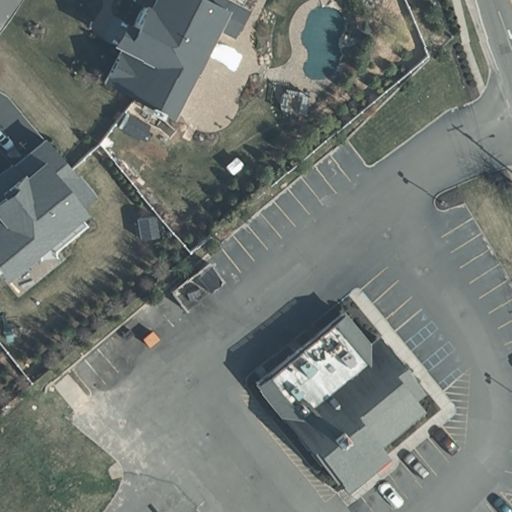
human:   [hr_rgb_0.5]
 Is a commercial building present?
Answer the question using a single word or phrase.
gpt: yes

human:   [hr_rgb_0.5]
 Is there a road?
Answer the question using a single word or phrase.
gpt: yes

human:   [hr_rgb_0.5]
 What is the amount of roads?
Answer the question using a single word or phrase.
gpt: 2

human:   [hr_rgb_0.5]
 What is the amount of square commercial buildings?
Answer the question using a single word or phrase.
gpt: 0

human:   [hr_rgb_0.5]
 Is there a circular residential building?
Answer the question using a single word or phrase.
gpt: no

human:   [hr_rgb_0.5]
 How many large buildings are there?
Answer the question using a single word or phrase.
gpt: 1

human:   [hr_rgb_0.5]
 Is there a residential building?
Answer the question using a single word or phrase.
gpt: yes

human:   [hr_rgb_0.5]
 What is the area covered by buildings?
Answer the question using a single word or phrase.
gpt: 1140m2

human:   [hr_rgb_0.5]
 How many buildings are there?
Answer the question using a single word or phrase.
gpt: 3

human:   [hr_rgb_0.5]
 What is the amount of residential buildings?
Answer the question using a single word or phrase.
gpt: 2

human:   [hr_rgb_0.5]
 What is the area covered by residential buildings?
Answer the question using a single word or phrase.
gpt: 558m2

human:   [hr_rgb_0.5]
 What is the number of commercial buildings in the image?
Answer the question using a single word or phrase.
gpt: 1

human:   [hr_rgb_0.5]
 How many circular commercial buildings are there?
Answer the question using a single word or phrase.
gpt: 0

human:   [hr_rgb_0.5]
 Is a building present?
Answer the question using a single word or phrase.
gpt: yes

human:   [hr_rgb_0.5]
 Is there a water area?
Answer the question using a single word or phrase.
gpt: no

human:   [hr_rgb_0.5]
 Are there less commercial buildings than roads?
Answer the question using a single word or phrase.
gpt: yes

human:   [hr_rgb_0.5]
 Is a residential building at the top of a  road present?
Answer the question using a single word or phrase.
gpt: yes

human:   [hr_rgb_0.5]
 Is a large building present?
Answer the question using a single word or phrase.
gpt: yes

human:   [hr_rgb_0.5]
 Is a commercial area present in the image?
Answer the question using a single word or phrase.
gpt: no

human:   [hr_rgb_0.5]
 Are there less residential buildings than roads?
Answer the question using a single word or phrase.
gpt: no

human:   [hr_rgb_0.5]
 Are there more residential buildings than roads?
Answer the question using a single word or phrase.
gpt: no

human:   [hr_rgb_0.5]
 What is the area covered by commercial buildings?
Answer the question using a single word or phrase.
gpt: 582m2

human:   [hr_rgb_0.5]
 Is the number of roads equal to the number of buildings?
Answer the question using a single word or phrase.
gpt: no

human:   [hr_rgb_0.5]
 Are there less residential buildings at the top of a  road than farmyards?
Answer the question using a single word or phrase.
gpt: no

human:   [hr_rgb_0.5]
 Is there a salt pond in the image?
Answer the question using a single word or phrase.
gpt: no

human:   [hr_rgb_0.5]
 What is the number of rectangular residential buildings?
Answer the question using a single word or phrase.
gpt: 1

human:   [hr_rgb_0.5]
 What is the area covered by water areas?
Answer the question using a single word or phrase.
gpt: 0m2

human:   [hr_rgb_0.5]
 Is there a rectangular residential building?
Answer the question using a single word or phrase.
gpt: yes

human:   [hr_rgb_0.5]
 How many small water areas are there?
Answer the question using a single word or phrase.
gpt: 0

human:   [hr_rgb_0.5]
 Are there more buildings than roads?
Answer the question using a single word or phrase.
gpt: yes

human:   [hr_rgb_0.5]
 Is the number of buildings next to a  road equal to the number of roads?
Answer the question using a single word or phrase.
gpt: no

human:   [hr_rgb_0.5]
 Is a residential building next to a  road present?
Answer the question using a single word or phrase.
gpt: yes

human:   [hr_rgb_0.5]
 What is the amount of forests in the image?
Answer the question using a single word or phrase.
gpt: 0

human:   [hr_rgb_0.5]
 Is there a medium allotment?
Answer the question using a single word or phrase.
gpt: no

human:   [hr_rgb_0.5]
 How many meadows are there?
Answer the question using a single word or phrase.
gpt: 0

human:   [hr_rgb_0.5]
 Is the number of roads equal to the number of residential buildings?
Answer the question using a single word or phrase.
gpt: yes

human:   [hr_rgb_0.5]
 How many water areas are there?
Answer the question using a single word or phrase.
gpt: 0

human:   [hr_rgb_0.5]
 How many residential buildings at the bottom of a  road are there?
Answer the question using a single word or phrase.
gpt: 0

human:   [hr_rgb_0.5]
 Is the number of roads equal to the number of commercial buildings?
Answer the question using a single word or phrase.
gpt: no

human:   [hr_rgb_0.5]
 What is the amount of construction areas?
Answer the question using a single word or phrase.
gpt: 0

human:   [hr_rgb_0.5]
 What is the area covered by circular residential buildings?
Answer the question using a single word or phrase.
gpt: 0m2

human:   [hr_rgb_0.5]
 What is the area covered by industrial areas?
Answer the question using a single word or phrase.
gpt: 0m2

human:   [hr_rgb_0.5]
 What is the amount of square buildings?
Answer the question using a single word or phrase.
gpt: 0

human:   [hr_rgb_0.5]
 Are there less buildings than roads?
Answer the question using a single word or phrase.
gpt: no

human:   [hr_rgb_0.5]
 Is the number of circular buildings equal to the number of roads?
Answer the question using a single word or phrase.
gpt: no

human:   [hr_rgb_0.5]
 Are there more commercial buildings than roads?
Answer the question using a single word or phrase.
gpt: no

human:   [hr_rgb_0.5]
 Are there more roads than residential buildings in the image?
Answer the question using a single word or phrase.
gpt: no

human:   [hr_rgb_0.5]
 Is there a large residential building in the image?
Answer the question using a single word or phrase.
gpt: no

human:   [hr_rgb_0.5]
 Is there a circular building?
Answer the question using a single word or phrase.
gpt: no

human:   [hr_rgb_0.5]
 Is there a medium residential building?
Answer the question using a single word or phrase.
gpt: yes

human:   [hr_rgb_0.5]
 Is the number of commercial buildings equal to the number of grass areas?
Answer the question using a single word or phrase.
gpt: no

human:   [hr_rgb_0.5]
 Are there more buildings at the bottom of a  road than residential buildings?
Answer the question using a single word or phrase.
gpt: no

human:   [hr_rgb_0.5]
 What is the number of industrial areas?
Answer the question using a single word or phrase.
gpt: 0

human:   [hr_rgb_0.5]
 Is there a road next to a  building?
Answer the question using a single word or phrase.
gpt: yes

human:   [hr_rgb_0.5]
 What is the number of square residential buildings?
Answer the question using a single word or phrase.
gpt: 0

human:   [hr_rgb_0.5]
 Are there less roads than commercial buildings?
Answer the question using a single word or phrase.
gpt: no

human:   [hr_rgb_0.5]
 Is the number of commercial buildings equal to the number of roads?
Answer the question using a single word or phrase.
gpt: no

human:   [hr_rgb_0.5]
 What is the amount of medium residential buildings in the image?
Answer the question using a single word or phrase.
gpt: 2

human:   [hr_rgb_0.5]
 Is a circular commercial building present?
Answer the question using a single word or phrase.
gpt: no

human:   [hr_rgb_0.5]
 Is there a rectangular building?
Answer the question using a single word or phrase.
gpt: yes

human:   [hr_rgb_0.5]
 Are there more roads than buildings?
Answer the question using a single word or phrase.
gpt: no

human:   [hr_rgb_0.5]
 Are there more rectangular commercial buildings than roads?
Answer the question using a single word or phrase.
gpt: no

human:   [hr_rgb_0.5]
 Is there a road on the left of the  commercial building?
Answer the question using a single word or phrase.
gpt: no

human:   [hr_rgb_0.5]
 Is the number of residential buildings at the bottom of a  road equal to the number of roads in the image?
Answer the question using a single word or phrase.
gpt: no